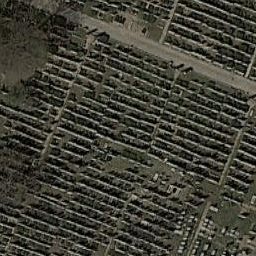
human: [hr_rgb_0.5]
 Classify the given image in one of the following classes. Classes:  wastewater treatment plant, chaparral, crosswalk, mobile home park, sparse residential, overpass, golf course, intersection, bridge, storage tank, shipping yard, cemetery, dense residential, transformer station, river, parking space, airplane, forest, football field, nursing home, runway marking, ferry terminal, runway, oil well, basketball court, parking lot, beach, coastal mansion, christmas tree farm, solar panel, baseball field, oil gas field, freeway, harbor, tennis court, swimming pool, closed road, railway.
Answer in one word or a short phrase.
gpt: cemetery